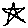
Label: star